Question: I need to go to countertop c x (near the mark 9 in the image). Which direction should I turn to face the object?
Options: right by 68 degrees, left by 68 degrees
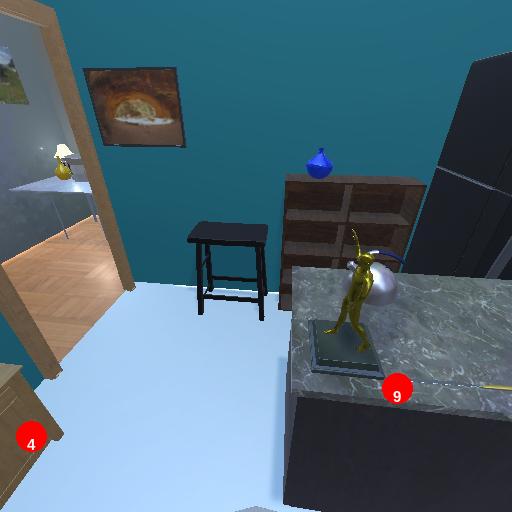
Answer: right by 68 degrees